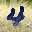
Label: 4